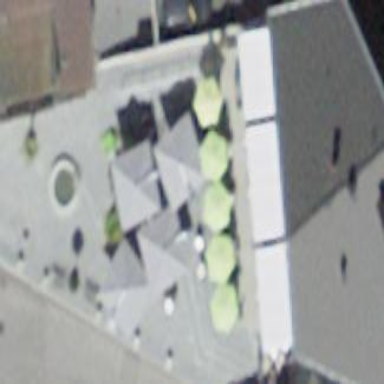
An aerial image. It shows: Outdoor seating area for leisure land.